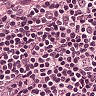
Metastatic tissue present: no